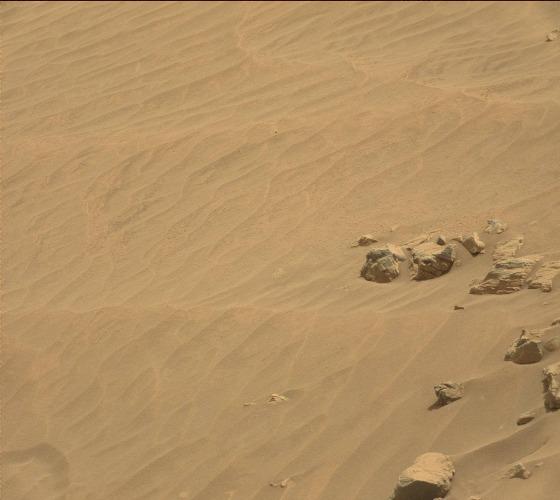
Terrain classes present: Bedrock, Gravel / Sand / Soil, Rock, Shadow